Interaction volume radius: 5 \u00c5
Interaction volume height: 35 \u00c5
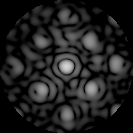
Disorder parameter: 0.3947